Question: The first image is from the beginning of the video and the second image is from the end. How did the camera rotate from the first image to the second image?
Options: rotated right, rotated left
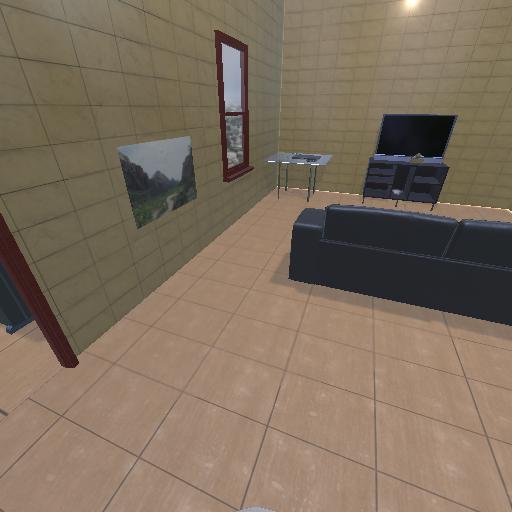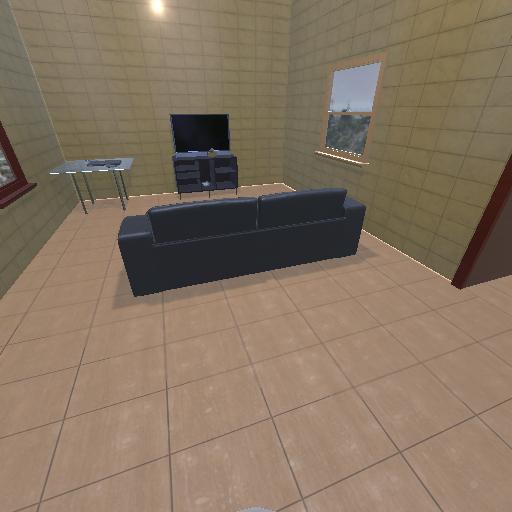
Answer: rotated right